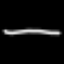
Label: line